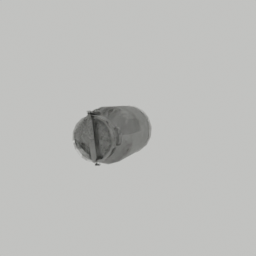
Label: tools